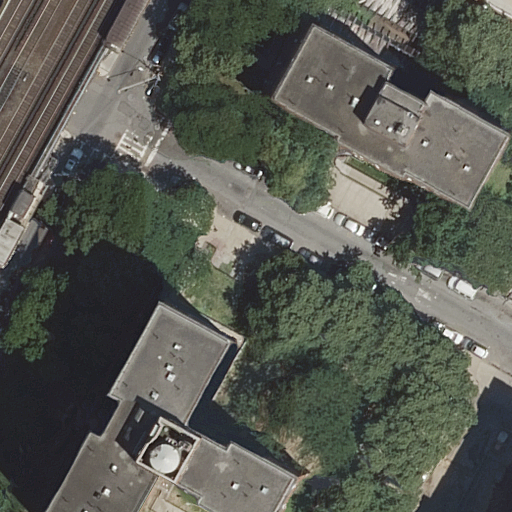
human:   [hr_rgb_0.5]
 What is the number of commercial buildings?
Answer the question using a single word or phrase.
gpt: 0

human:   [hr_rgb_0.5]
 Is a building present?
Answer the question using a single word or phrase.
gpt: yes

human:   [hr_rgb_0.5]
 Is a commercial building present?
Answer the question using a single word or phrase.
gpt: no

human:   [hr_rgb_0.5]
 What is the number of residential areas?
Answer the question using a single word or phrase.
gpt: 1

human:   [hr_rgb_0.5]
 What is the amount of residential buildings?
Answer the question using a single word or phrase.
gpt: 4

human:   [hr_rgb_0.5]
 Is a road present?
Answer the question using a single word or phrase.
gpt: yes

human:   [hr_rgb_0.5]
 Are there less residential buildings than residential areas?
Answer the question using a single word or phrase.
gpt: no

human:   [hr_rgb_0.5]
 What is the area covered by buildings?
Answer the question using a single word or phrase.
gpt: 2016m2

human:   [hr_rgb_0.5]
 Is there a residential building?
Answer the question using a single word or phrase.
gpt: yes

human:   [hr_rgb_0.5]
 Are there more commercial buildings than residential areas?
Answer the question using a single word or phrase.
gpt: no

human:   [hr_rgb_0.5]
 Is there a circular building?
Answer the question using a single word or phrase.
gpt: no

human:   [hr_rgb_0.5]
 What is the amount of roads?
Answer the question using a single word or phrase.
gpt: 7

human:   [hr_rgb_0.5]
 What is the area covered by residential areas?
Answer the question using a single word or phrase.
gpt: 165m2

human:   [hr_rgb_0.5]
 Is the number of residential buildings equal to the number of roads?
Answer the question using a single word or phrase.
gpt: no

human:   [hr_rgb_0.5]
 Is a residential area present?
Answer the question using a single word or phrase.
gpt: yes

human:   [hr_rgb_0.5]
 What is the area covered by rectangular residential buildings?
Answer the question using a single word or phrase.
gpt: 117m2

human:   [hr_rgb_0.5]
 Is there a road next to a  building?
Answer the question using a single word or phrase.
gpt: yes

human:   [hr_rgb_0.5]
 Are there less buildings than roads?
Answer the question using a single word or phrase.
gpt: yes

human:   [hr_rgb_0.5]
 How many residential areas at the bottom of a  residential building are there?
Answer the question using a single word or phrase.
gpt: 1

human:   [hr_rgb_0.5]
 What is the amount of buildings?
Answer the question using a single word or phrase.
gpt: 4

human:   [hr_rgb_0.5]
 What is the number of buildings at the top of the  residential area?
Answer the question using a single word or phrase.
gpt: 0

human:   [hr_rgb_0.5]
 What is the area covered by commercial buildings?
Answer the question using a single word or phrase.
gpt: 0m2

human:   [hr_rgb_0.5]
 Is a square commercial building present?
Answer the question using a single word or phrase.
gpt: no

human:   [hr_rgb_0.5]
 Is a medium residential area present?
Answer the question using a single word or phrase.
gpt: yes

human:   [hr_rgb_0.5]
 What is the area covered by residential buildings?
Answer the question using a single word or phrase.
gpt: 2016m2

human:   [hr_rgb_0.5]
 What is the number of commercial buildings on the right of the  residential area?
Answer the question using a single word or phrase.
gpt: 0

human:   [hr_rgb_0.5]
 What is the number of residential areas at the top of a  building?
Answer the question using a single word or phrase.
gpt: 1

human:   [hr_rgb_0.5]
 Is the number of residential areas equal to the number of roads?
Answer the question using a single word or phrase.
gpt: no

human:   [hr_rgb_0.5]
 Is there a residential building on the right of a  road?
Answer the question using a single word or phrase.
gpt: yes

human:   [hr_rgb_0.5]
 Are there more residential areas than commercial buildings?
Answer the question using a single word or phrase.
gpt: yes

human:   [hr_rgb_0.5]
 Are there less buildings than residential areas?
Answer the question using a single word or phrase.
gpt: no

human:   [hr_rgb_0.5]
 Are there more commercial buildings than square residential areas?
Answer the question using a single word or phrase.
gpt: no

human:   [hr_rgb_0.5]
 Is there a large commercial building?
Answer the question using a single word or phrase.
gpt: no

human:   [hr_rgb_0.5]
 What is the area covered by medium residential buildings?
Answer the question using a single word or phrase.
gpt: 260m2

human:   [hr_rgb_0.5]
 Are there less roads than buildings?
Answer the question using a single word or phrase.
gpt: no

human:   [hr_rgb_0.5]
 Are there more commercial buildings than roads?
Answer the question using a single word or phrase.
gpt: no

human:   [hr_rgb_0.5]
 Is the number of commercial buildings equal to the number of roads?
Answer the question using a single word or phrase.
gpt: no

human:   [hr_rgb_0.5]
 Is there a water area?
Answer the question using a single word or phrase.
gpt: no

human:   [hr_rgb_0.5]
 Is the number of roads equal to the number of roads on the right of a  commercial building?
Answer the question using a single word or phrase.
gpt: no

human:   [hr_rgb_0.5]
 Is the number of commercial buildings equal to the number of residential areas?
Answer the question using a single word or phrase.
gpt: no

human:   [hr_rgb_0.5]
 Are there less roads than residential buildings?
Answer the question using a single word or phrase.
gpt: no

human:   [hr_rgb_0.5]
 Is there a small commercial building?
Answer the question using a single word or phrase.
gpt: no

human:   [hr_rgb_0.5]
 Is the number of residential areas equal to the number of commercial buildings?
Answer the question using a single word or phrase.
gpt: no

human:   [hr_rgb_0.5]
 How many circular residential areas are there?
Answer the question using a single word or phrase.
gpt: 0

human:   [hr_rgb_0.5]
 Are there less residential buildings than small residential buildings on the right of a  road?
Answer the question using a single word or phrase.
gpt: no

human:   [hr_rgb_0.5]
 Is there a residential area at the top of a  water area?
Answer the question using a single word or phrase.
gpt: no

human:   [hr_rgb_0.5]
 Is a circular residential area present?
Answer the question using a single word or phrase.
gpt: no

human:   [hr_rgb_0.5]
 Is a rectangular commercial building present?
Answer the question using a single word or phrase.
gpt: no

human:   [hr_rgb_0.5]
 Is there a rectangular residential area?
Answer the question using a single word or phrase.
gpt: yes

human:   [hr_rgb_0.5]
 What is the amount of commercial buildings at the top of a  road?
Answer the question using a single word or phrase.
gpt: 0

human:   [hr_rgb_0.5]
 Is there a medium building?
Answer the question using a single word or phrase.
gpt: yes

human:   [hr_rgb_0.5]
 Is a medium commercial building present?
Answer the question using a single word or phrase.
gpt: no

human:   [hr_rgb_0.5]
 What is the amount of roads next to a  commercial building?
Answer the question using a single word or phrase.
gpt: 0

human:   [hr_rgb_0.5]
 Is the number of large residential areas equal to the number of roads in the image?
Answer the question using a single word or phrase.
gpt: no

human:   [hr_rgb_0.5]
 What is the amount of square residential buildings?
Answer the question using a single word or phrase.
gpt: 0

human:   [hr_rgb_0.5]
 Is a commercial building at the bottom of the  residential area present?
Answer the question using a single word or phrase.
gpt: no

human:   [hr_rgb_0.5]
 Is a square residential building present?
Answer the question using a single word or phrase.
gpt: no

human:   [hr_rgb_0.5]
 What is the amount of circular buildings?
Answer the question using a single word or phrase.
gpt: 0

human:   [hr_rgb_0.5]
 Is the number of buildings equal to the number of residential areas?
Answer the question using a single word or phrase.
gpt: no

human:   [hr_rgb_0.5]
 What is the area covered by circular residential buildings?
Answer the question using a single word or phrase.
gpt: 0m2

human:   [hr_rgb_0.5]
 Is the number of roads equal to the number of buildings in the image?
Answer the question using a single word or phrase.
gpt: no

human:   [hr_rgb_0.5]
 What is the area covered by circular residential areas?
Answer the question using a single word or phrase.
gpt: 0m2

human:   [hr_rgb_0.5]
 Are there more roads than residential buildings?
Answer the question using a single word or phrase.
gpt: yes

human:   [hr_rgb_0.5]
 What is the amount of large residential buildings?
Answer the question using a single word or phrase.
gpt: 2